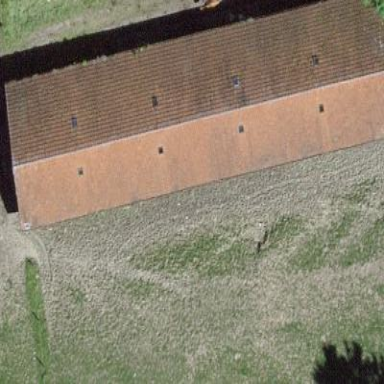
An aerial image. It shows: Cabin.